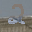
Label: 2